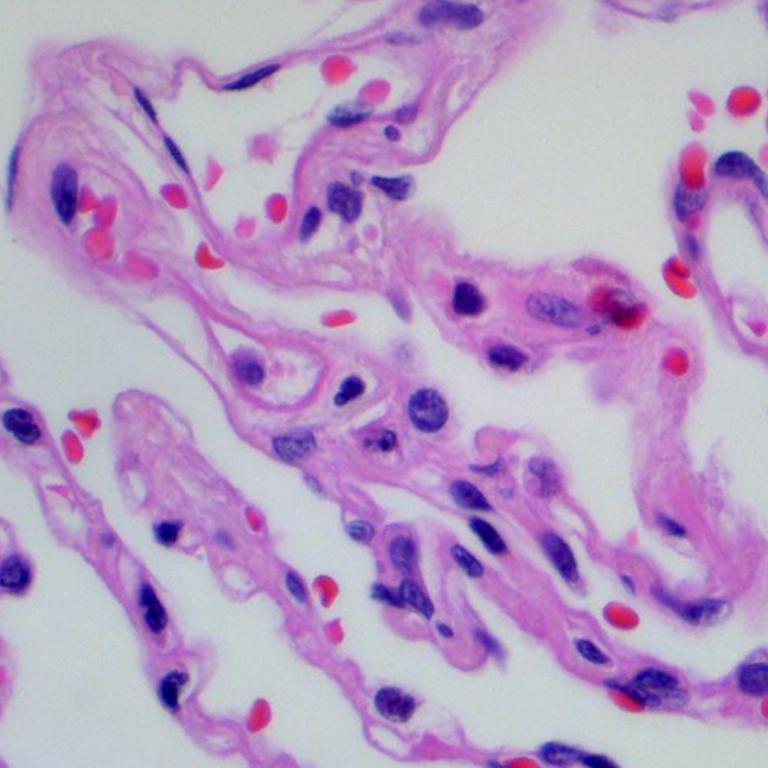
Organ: lung
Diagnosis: benign